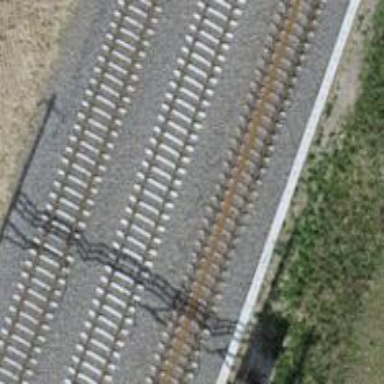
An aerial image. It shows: Single-track electrified railway with contact line.